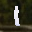
Label: 1